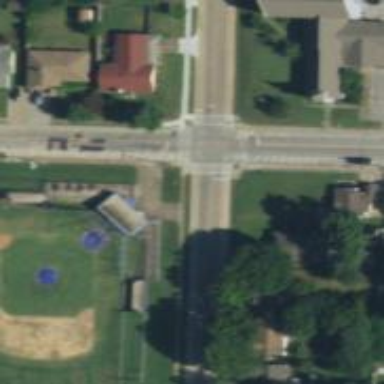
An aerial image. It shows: Stop road.